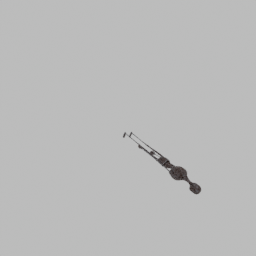
Label: people